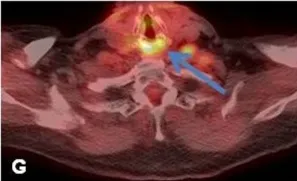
One-year follow-up PET/CT demonstrated non-specific uptake.
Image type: radiology (pet)